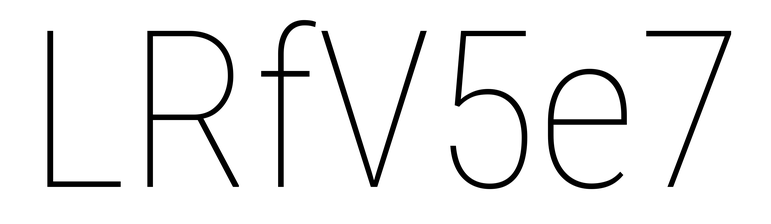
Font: Roboto_Condensed_Thin